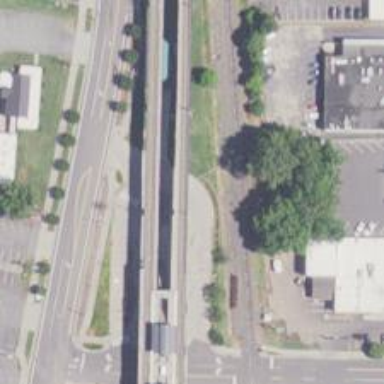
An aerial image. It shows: Busway road.